一年级 · 组合几何学
接下来是什么图案? 在后面的方框中圈出来。

$(1)$

Q

$(3)$

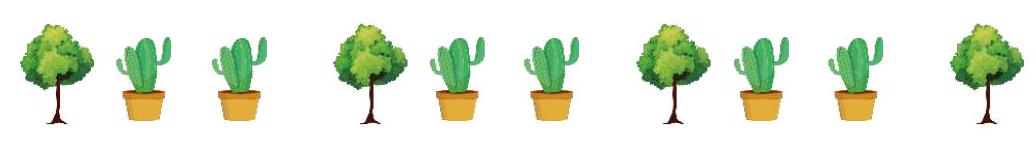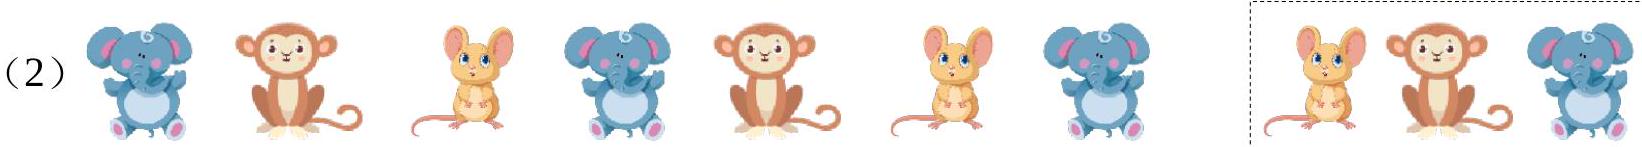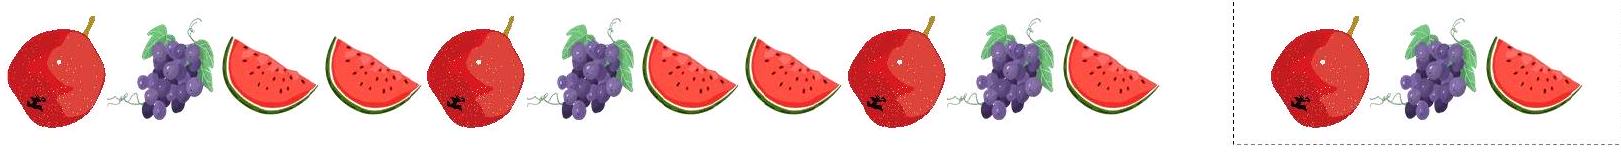
答案: 详解(1)
(2)